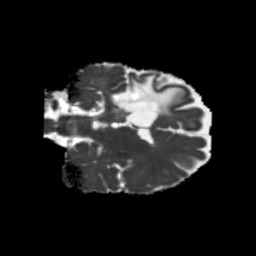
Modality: MD
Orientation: coronal
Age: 46
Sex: female
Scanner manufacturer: siemens
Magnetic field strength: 3 T
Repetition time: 5.25 s
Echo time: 0.08 s